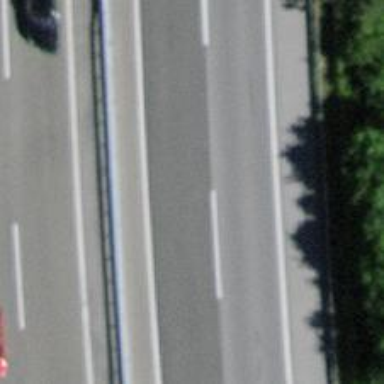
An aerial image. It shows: Trunk highway bridge with asphalt surface.